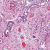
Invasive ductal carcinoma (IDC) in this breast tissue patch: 1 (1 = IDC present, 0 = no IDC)